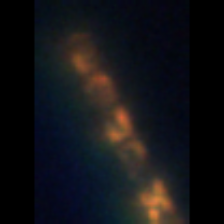
Taxon: Diatom_aggregate
Group: Diatoms